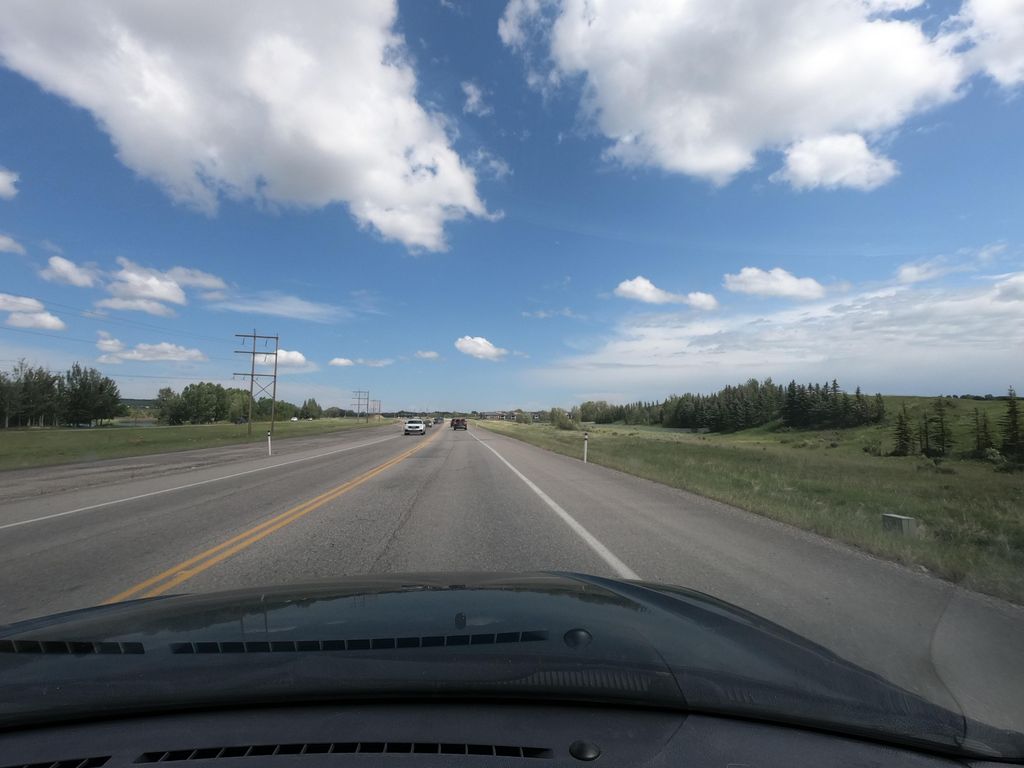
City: calgary